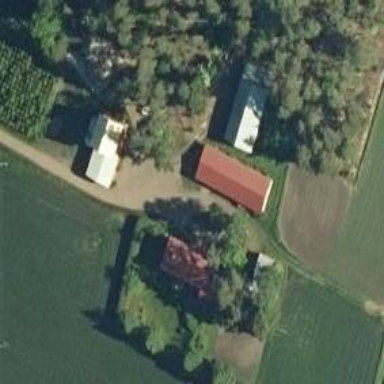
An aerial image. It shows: Farm.